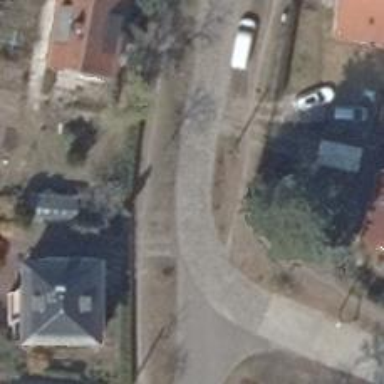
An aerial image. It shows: Residential road.